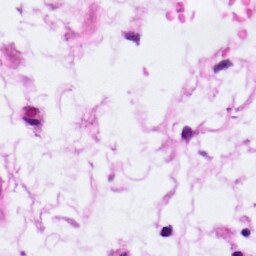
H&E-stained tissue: Pancreatic